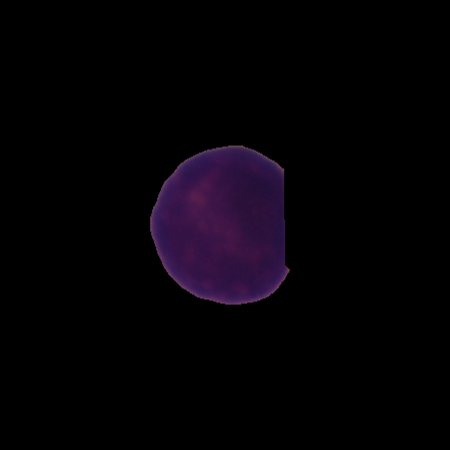
Label: healthy